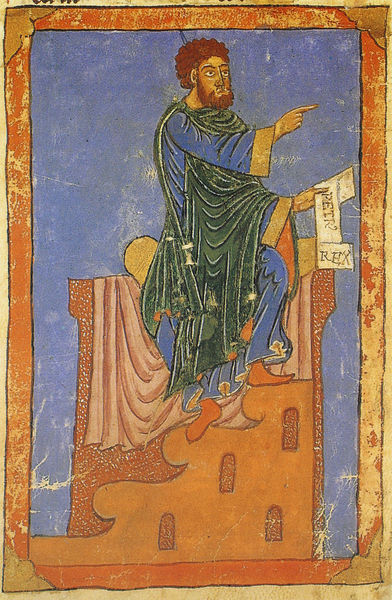
Titel: Tumbo A
Institution: Santiago de Compostela, Archivo de la Catedral
Schlagwörter: blau, mann, umhang, gelb, grün, fenster, finger, orange, gürtel, haus, rot, bart, wand, bibel, falten, rahmen, kirche, gewand, gold, haare, höhle, locken, turm, schrift, treppe, könig, papst, thron, dekoration, stufen, zeigen, antike, buch, schuh, christus, mittelalter, fingerzeig, schriftrolle, biblisch, prophet, rote, fenszer, schriftband, buchillustration, buchmalerei, judas, paulus, rex, grünes gewand, hähle, rote locken, ranhmen